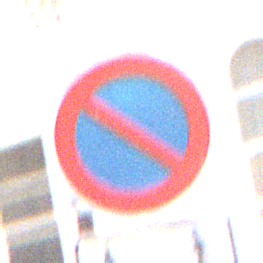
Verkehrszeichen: EingeschraenktesHalteverbot
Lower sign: CarsharingfahrzeugeFrei
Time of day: MorningAfternoon
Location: Outdoor (Urban)
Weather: PartlyCloudy
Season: NotSpecified
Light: Natural